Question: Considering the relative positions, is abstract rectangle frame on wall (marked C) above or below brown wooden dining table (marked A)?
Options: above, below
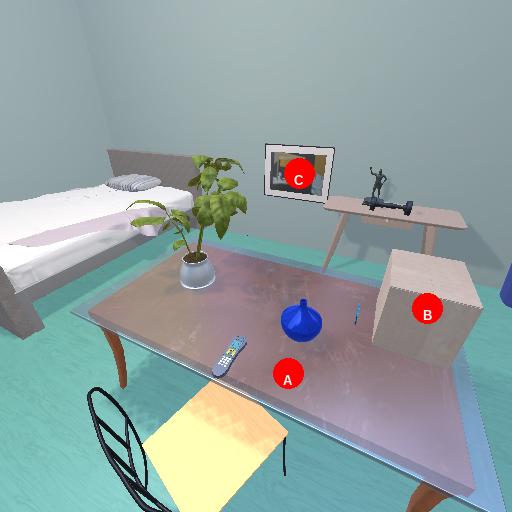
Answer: above